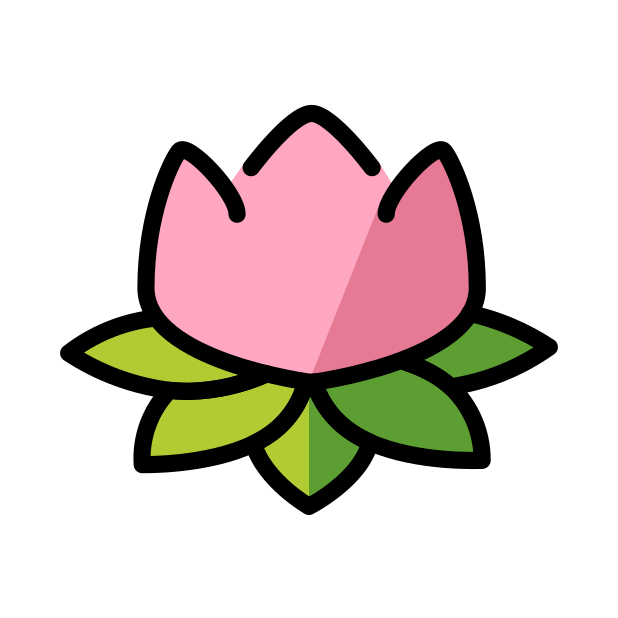
Emoji: 🪷
Name: lotus
Unicode: 0x1fab7